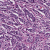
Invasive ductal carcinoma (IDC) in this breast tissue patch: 1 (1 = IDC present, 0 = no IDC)